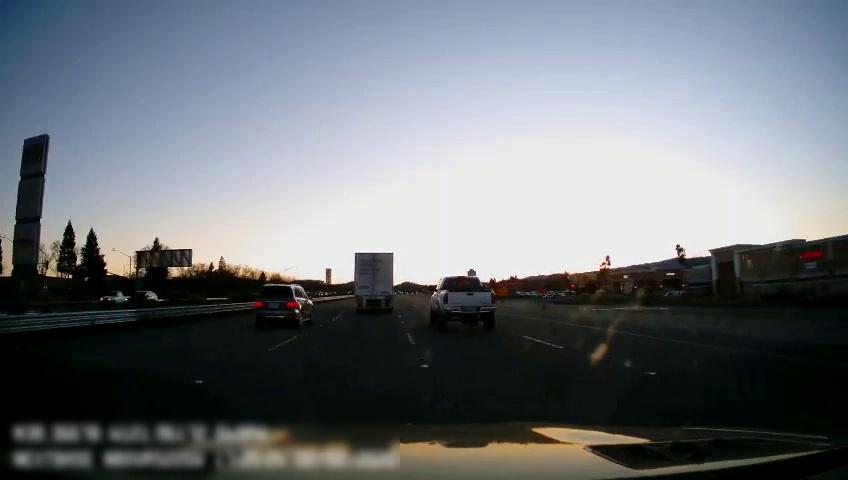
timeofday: Dusk/Dawn/Twilight
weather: Cloudy
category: Drivable Space
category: Vehicles | Truck
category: Vehicles | SUV
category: Vehicles | SUV
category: Vehicles | Truck
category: Vehicles | SUV
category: Vehicles | Truck
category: Lanes | Current Lane
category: Lanes | Current Lane
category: Lanes | Alternate Lane
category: Lanes | Alternate Lane